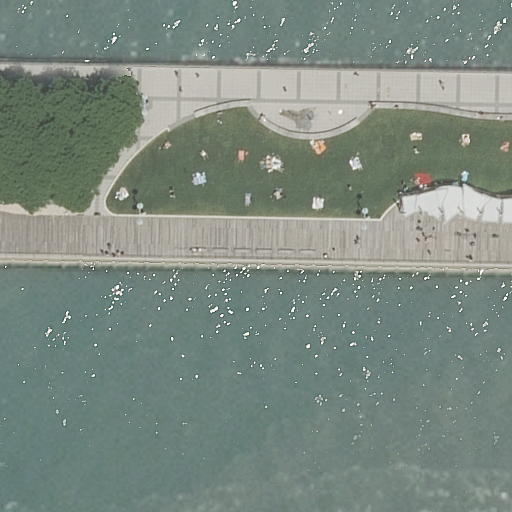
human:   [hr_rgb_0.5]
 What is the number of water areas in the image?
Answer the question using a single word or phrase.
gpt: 1

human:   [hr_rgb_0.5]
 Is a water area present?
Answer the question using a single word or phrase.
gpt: yes

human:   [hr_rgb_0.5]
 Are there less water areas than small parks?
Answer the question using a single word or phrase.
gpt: no

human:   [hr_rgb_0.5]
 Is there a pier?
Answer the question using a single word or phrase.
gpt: yes

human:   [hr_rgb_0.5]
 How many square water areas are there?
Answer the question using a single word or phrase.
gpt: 0

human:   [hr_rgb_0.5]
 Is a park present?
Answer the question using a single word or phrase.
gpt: yes

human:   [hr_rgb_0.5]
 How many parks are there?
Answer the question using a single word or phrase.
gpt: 1

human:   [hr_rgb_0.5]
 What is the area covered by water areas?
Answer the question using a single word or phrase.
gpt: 6402m2

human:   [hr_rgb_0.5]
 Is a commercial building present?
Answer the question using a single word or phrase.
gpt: no

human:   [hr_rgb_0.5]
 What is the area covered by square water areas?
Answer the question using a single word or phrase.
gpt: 0m2

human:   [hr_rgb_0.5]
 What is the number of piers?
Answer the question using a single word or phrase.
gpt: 1

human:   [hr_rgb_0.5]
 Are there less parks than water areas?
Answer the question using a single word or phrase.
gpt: no

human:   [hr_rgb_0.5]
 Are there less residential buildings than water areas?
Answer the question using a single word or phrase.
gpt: yes

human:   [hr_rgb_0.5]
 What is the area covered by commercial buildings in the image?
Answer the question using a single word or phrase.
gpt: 0m2

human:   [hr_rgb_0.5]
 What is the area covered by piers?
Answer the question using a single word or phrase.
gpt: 2548m2

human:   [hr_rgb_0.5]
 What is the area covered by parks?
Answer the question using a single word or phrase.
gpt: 1422m2

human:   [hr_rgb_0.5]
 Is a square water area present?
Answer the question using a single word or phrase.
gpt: no

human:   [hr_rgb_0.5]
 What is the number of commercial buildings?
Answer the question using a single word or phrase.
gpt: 0

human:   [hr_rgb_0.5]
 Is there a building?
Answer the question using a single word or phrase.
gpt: no

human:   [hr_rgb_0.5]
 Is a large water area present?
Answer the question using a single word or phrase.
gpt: yes

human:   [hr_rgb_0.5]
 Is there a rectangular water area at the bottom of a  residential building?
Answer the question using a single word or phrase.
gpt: no

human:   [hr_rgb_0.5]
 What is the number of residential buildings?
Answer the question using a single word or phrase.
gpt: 0

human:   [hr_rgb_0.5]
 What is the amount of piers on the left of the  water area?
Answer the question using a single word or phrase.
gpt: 1

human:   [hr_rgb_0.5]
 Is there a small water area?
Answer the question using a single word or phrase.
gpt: no

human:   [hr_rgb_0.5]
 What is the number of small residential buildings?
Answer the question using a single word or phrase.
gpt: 0

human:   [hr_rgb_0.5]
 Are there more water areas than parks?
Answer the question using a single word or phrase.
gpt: no

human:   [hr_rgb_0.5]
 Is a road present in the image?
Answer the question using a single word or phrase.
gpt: no

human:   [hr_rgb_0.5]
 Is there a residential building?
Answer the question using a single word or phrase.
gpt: no

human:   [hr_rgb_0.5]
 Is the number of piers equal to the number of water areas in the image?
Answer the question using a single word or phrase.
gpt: yes

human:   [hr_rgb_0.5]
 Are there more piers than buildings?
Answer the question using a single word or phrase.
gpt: yes

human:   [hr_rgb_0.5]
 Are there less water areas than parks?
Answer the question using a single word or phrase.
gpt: no

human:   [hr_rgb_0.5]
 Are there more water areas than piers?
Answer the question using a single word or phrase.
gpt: no

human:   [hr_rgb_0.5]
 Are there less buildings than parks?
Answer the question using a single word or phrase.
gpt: yes

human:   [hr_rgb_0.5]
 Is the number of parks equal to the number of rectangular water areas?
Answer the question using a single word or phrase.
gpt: no

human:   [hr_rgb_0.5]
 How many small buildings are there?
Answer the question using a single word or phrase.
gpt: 0

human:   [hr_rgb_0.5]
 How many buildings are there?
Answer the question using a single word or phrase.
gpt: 0

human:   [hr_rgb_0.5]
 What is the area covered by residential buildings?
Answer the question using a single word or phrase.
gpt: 0m2

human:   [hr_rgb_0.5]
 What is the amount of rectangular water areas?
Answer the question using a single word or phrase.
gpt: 0

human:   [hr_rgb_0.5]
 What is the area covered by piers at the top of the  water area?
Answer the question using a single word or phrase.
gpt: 0m2

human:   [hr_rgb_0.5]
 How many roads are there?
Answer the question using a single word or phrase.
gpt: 0

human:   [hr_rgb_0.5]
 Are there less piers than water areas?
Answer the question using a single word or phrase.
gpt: no

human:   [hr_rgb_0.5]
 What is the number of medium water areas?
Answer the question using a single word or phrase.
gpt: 0

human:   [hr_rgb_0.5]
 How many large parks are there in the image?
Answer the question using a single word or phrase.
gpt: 1

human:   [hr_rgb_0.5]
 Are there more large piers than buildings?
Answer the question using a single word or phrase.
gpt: yes

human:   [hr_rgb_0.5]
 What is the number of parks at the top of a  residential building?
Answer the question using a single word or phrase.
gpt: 0

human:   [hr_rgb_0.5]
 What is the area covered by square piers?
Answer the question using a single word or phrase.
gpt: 0m2

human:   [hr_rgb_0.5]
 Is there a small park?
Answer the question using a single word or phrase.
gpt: no

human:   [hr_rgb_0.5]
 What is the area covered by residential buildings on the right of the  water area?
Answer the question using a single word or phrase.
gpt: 0m2

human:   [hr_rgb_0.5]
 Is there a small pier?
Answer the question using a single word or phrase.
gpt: no

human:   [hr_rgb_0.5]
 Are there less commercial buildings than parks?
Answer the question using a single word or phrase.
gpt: yes

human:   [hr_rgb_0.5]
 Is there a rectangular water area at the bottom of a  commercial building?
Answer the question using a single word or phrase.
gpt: no

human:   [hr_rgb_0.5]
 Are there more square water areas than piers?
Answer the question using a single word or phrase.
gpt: no

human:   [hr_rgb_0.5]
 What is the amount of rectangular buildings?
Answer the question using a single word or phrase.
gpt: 0

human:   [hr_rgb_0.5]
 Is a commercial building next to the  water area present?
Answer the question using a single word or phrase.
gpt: no

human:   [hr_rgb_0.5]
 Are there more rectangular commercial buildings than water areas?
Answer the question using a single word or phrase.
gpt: no

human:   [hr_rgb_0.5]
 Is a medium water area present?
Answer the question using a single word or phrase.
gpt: no

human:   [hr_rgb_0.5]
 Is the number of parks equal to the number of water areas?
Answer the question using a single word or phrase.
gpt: yes

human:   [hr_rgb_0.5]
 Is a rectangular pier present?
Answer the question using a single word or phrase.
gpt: yes

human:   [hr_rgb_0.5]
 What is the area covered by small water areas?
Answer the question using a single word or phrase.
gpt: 0m2

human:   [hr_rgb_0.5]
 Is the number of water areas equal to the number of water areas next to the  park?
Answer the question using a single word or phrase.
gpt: yes

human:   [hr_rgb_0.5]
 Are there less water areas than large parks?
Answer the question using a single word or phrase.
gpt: no

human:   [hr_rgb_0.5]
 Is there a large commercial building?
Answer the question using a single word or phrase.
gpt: no

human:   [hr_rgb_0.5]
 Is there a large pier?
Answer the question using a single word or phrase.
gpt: yes

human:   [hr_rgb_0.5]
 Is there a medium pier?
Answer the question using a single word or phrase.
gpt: no